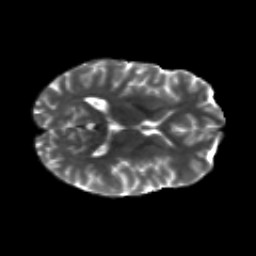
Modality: T2w
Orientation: axial
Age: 29
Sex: male
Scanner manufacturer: siemens
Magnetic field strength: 3 T
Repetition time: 8.8 s
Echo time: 0.085 s